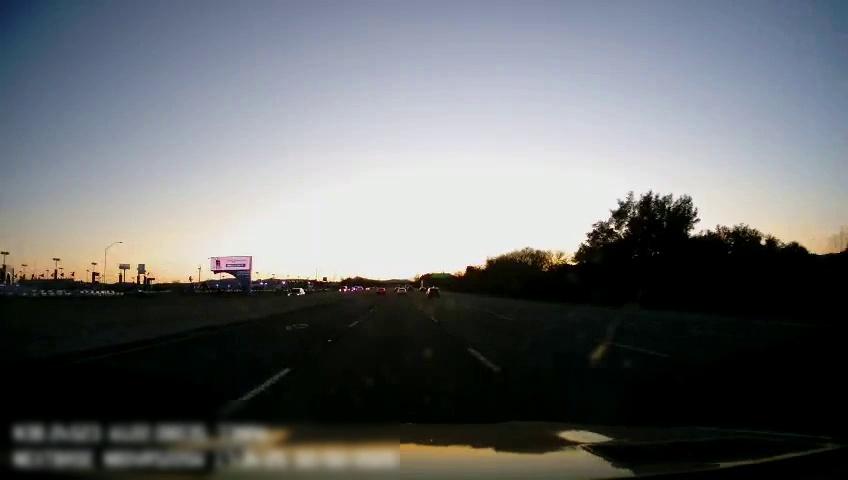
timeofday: Day
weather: Sunny
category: Drivable Space
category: Vehicles | SUV
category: Vehicles | SUV
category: Lanes | Current Lane
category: Lanes | Alternate Lane
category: Lanes | Alternate Lane
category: Lanes | Current Lane
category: Lanes | Alternate Lane
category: Lanes | Alternate Lane
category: Traffic | Signs